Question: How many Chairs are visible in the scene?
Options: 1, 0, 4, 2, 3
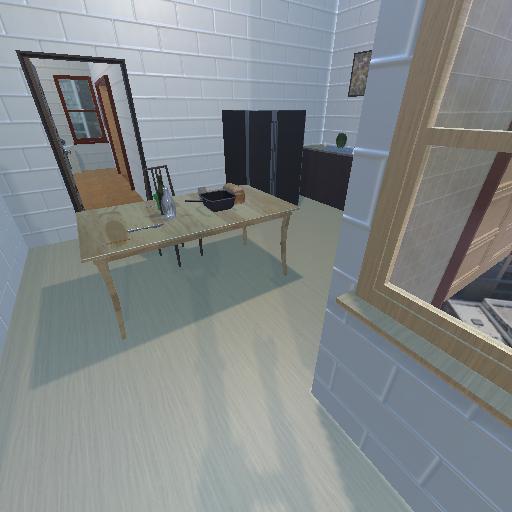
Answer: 1